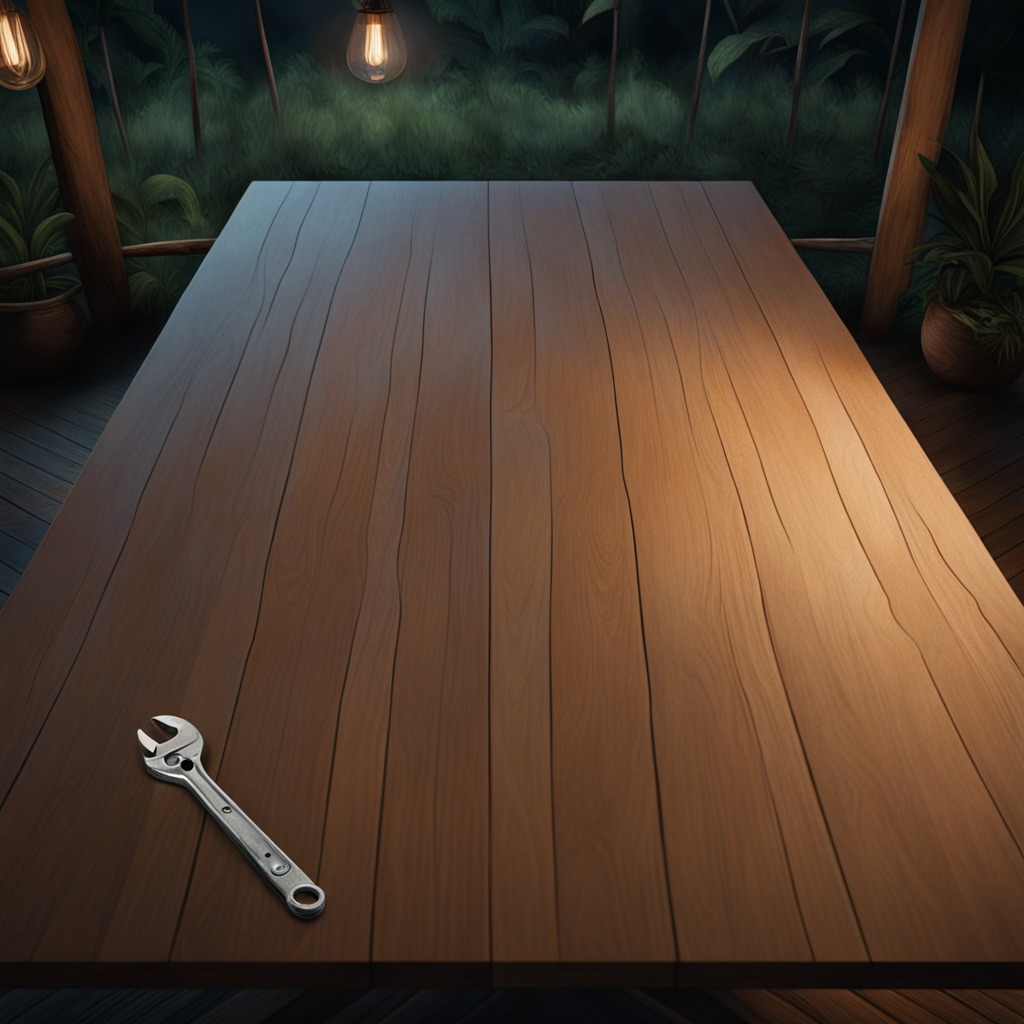
An wrench is lying on a clean wooden table inside a jungle field workshop tent at night.